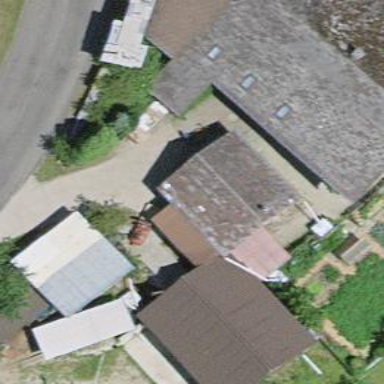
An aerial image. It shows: Rural barn.